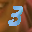
Label: 3